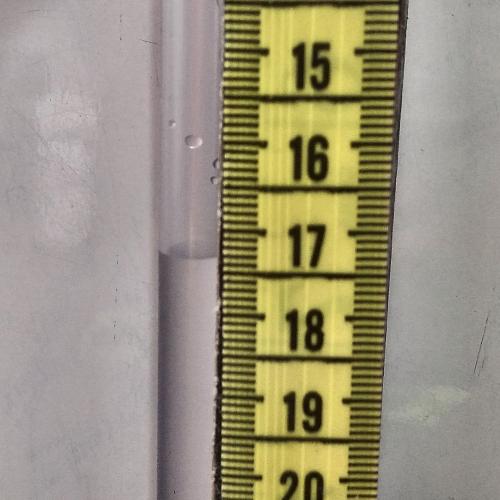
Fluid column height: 17.3 cm